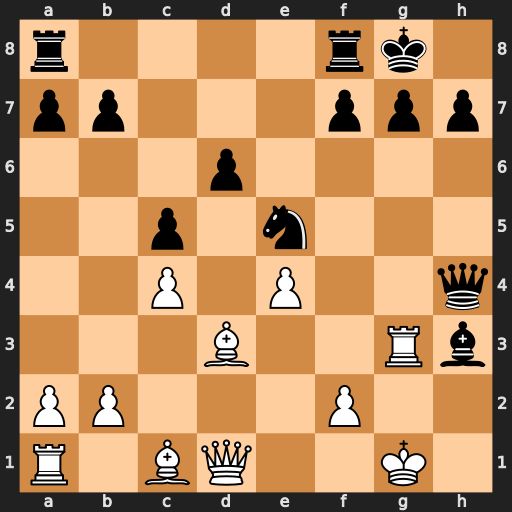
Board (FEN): r4rk1/pp3ppp/3p4/2p1n3/2P1P2q/3B2Rb/PP3P2/R1BQ2K1
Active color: w
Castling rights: -
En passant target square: -
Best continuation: Bg5 Qxg3+ fxg3 Bg4 Be2 Bxe2 Qxe2